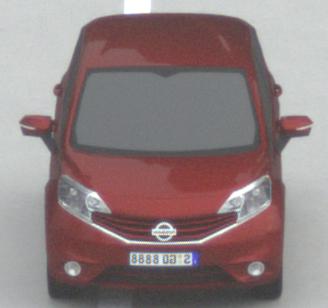
Make: Nissan
Model: Note 1.2
Detailed model: Note (E12) (10/13 - 12/16)
Model produced from: 2013/10
Model produced until: 2015/09
Doors: 5
Color: red
Road condition: dry road
Daytime: morning or afternoon
Contrast: low contrast